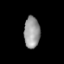
Tissue: lung
Cell type: Epithelial cells
Senescence score: 0.2433
Nuclear area (px): 490
Mean DAPI intensity: 153.173